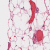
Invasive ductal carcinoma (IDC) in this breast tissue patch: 0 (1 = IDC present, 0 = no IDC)